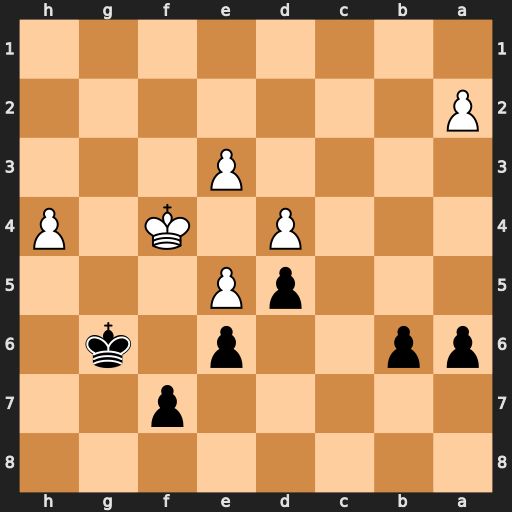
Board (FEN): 8/5p2/pp2p1k1/3pP3/3P1K1P/4P3/P7/8
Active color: b
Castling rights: -
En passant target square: -
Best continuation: f5 exf6 Kxf6 h5 b5